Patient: sex F, age 67
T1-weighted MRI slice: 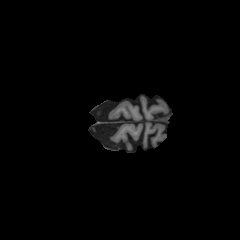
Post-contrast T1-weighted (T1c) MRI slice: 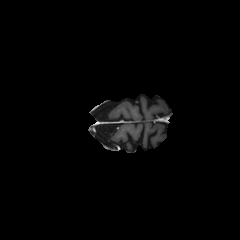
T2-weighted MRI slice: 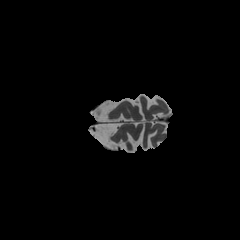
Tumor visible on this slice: no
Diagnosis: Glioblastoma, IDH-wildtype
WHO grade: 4